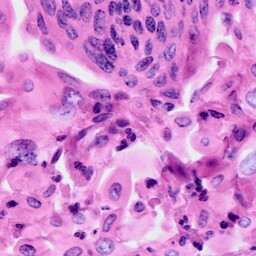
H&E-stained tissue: Cervix